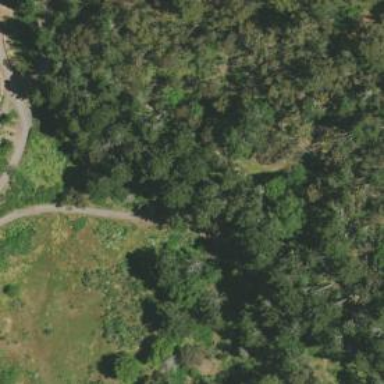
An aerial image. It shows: Path.